Question: I have a very nice working form and almost everything is working. But I need the total taxes to be calculated and autofilled. Here is the code:
'''
<table class="tableventa">
<tr>
<td style="width:200px;"></td>
<td valign="top" style="width:900px;"><table class="table900">
<tr>
<td class="header150">Default unit price</td>
<td class="header150">Type of sell</td>
<td class="header150">Apply Taxes?</td>
<td class="header150">Apply Discount?</td>
<td class="header150">Quantity</td>
</tr>
<tr>
<td class="header150small"><input type="text" class="input140" name="neto" id="neto" readonly value="1000"></td>
<td class="header150small">
<select class="select146" name="tipo" id="tipo">
<option value="Simple" selected>Without Invoice</option>
<option value="Boleta">Invoice 1</option>
<option value="Factura">Invoice 2</option>
</select>
</td>
<td class="header150small"><select class="select146" name="iva" id="iva">
<option value="0" selected>Tax Free</option>
<option value="19">YES 19%</option>
</select></td>
<td class="header150small">
<select class="select146" name="descuento" id="descuento">
<option value="0" selected>No Discount</option>
<option value="2">2% Discount</option>
<option value="3">3% Discount</option>
<option value="5">5% Discount</option>
<option value="8">8% Discount</option>
<option value="10">10% Discount</option>
<option value="15">15% Discount</option>
<option value="20">20% Discount</option>
<option value="30">30% Discount</option>
<option value="50">50% Discount</option>
</select>
</td>
<td class="header150small"><input type="text" class="input140" name="cantidad" id="cantidad" value="1"></td>
</tr>
<tr>
<td class="header150">Price after discount</td>
<td class="header150">Tax per unit</td>
<td class="header150">Subtotal per unit</td>
<td class="header150">Total Taxes</td>
<td class="header150">Total to Pay</td>
</tr>
<tr>
<td class="header150small"><input type="text" class="input140" name="preciodesc" id="preciodesc" readonly value="1000"></td>
<td class="header150small"><input type="text" class="input140" name="ivaunitario" id="ivaunitario" readonly value="0"></td>
<td class="header150small"><input type="text" class="input140" name="subtotal" id="subtotal" readonly value="1000"></td>
<td class="header150small"><input type="text" class="input140" name="ivatotal" id="ivatotal" readonly value="0"></td>
<td class="header150small"><input type="text" class="input140" name="total" id="total" readonly value="1000"></td>
</tr>
<tr>
<td class="header150small">&nbsp;</td>
<td class="header150small">&nbsp;</td>
<td class="header150">Invlice Number</td>
<td class="header150">&nbsp;</td>
<td class="header150small">&nbsp;</td>
</tr>
<tr>
<td class="header150small">&nbsp;</td>
<td class="header150small">&nbsp;</td>
<td class="header150small"><input type="text" class="input140" name="documento" id="documento" value=""></td>
<td class="header150small"><input class="someter150" type="reset" value="Reset"></td>
<td class="header150small"><input class="someter150" type="button" value="Sell now" onClick="document.productos.submit();"></td>
</tr>
</table></td>
</tr>
</table>
<script>
var taxes = document.getElementsByName('iva')[0];
var discount = document.getElementsByName('descuento')[0];
var cost = document.getElementsByName('neto')[0];
var price = document.getElementsByName('preciodesc')[0];
var ttaxes = document.getElementsByName('ivaunitario')[0];
var total = document.getElementsByName('subtotal')[0];
var quantity = document.getElementsByName('cantidad')[0];
var ttp = document.getElementsByName('total')[0];
function updateInput() {
price.value = cost.value - (cost.value * (discount.value / 100));
ttaxes.value = (price.value * (taxes.value / 100));
var sum = parseFloat(price.value) + parseFloat(ttaxes.value);
total.value = sum.toFixed(0);
ttp.value = sum.toFixed(0) * quantity.value;
}
taxes.addEventListener('change', updateInput);
discount.addEventListener('change', updateInput);
cost.addEventListener('change', updateInput);
cost.addEventListener('keyup', updateInput);
quantity.addEventListener('keyup', updateInput);
</script>
</form>
'''
here is a demo fiddle
<URL>
And here is a image of what I need

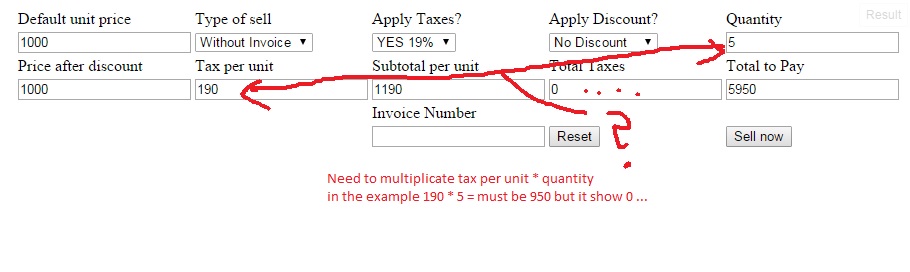
Answer: I think that would be required to declare the variable "Total Taxes" I think it is called "ivatotal" so (it next to the other variables):
'''
var ivatot = document.getElementsByName('ivatotal')[0];
'''
After the operation is performed in the "updateInput" function (at the end of operations that already contains):
'''
ivatot.value = parseFloat(ttaxes.value) * parseFloat(quantity.value);
'''
Function "tipo_cambio" :
'''
function tipo_cambio () {
var tipo = document.getElementsByName('tipo')[0];
if ( tipo.value == "Simple" )
taxes.selectedIndex = 0;
else taxes.selectedIndex = 1;
updateInput();
}
'''
Previous function must be called from this select:
'''
<select class="select146" name="tipo" id="tipo" onchange="tipo_cambio()">
'''